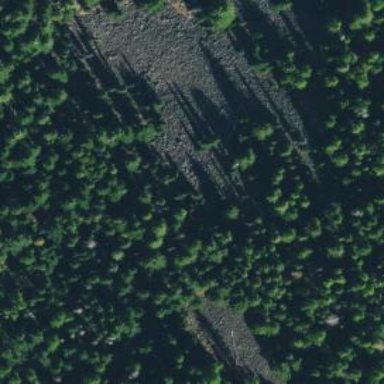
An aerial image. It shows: Natural scree.